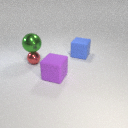
large blue rubber cube behind small red metal sphere